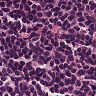
Metastatic tissue present: no